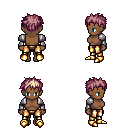
a pixel art fantasy rpg character, female body template, human, dark skin, steel arm armor, gold greaves, white blonde bedhead hairstyle, gold boots, four views (front, back, left, right), 2x2 character sprite sheet, small pixel art, hard edges, no anti-aliasing